Question: I am experimenting with Core Plot. I am trying to figuring out how to make the Pie Chart solid and remove the space between AA and BB. Is there anyone nice that could give me a hint?

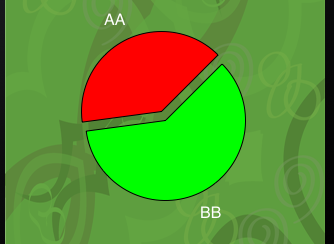
Answer: Either don't implement the '-radialOffsetForPieChart:recordIndex:' method in the datasource, or have it return 0.0 for every index.